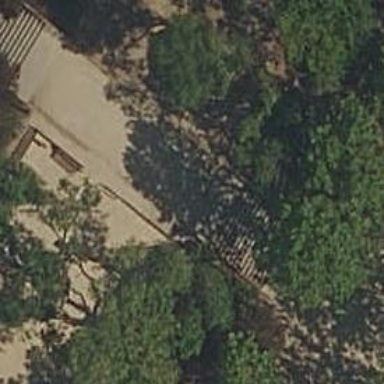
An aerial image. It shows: Set of concrete steps.